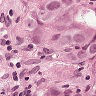
Metastatic tissue present: yes